Interaction volume radius: 5 \u00c5
Interaction volume height: 10 \u00c5
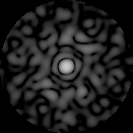
Disorder parameter: 0.8342